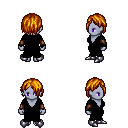
a pixel art fantasy rpg character, female body template, dark elf, purple skin, black robe, red pants, dark blonde bangs hairstyle, cloth bracers, metal boots, four views (front, back, left, right), 2x2 character sprite sheet, small pixel art, hard edges, no anti-aliasing